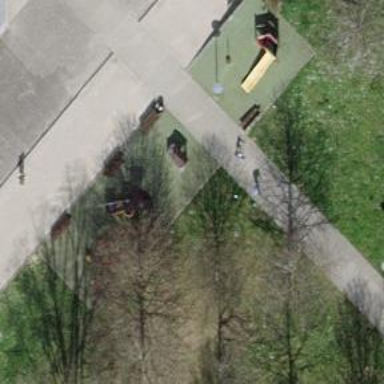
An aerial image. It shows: Playground area for leisure activities on the land.